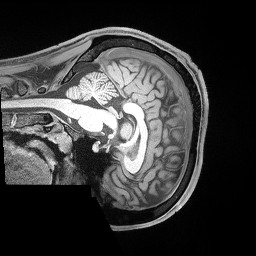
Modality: T1w
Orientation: sagittal
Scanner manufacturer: siemens
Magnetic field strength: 3 T
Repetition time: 2.53 s
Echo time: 0.00169 s